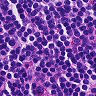
Metastatic tissue present: no